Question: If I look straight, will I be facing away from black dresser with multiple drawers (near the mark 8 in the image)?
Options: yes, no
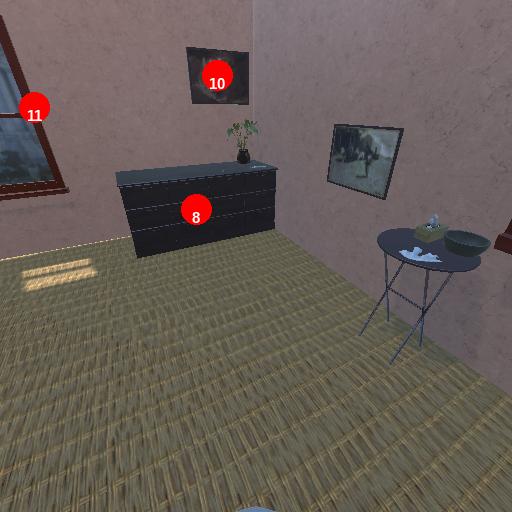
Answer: yes